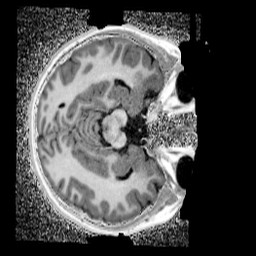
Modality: UNIT1_denoised
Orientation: axial
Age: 11
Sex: female
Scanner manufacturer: siemens
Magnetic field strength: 3 T
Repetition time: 4 s
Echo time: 0.00299 s